Question: I have a binary image containing white nuclei on a black background.
For my processing I need to eliminate from the image those nuclei that have been partially clipped by the border.
Below is an image, for this case I would like to remove the four nuclei at the top border, and the four at the bottom. How can I do this with OpenCV?

I need to eliminate those nuclei touching the border.
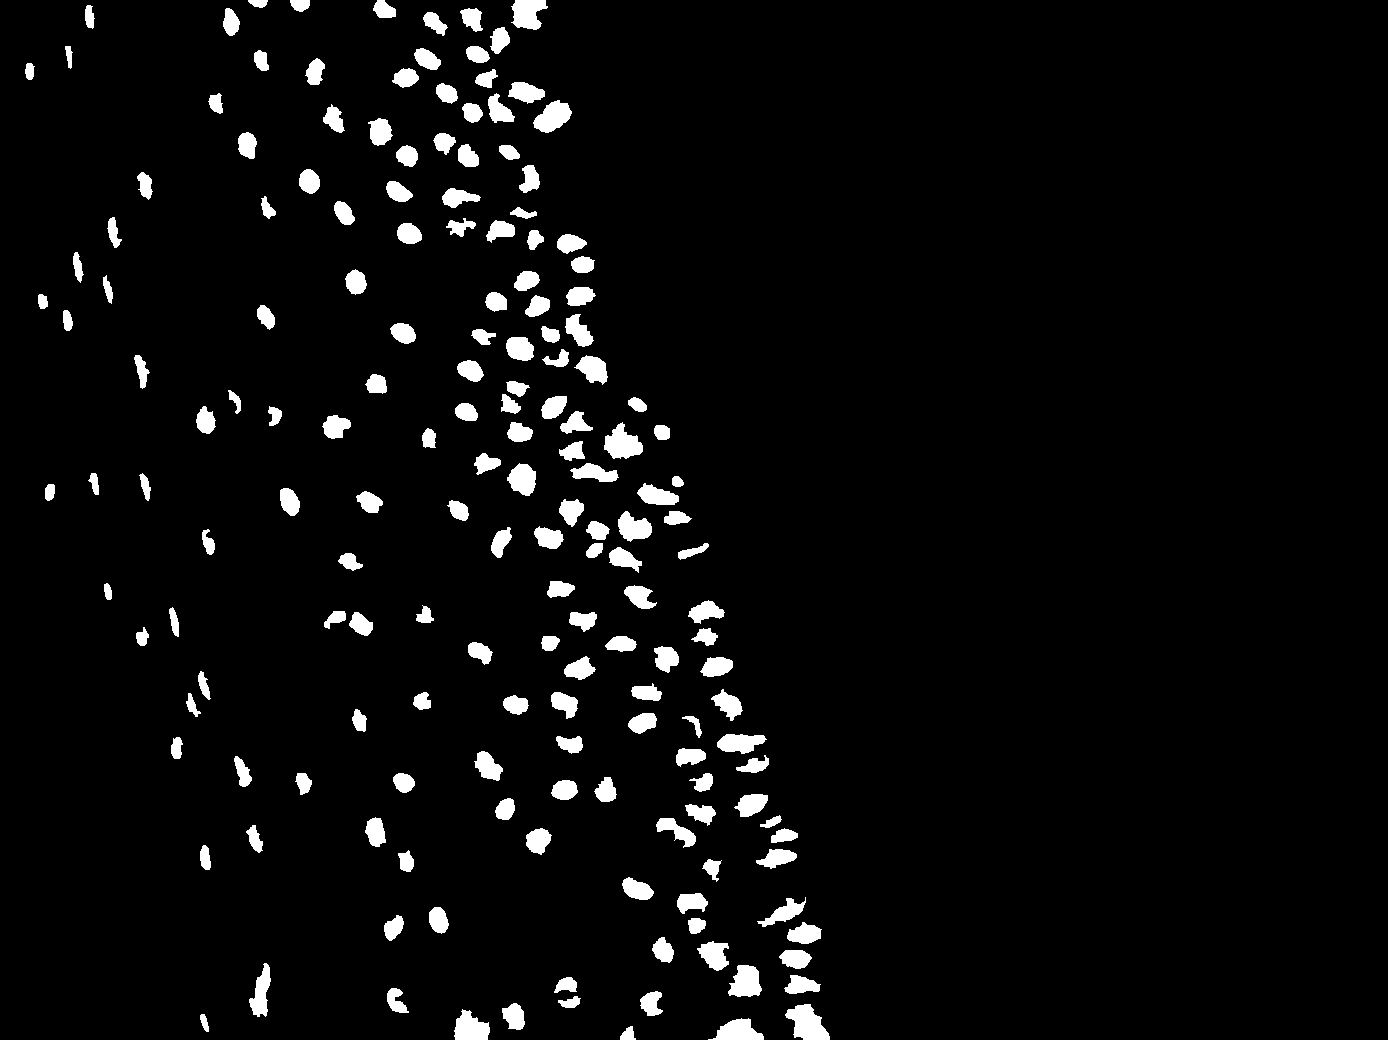
Answer: Scan the borders of the image and when you find a white pixel <URL> with black.
You will want something like:
'''
uchar white(255);
// do top and bottom row
for(int y = 0; y < image.rows; y += image.rows-1)
{
uchar* row = image.ptr<uchar>(y)
for(int x = 0; x < image.cols; ++x)
{
if(row[x] == white)
{
cv::floodFill(image, cv::Point(x,y), cv::Scalar(0), (cv::Rect*)0, cv::Scalar(), cv::Scalar(200));
}
}
}
// fix left and right sides
for(int y = 0; y < image.rows; ++y)
{
row = image.ptr<uchar>(y)
for(int x = 0; x < image.cols; x += image.cols - 1)
{
if(row[x] == white)
{
cv::floodFill(image, cv::Point(x,y), cv::Scalar(0), (cv::Rect*)0, cv::Scalar(), cv::Scalar(200));
}
}
}
'''